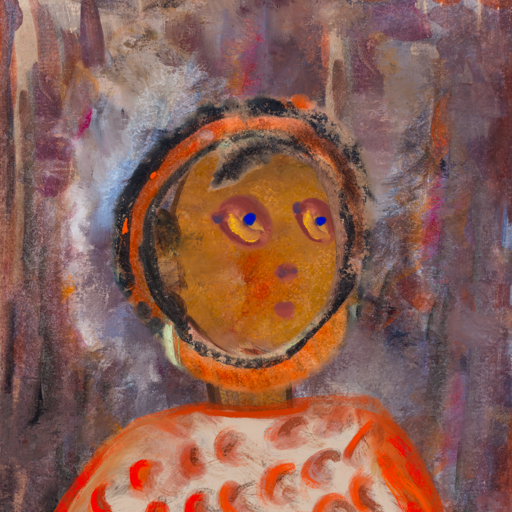
Background: Hypocrite, Head And Neck Side: Pipe, Face Side: Mother_And_Son_Son, Bust: Rupkatha, Hair Side: Childish, Head Accessory: Blank, Second Necklace: Blank, Necklace: Blank, Baby: Blank